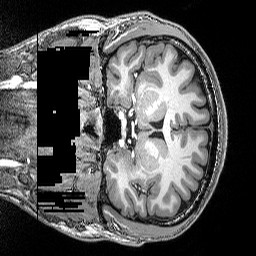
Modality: T1w
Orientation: coronal
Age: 23
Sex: male
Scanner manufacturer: siemens
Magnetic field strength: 3 T
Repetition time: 2.5 s
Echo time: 0.00343 s